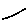
Label: line